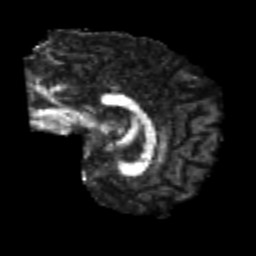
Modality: FA
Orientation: sagittal
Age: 22
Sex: male
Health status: healthy
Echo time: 0.074 s